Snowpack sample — Snodgrass Mountain, Crested Butte, Colorado (2/4/25, 12:06 PM MST)
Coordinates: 38.923, -106.968
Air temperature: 35 °F
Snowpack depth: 80 cm
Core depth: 30 cm
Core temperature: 35.6 °F
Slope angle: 14°, slope face: 78°
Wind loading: low
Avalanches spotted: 0
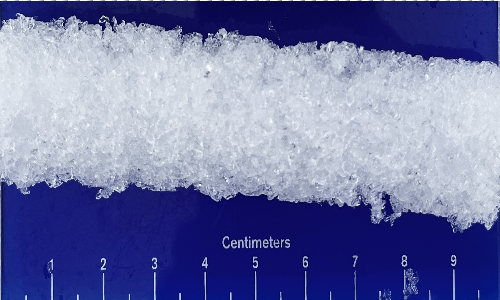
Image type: core
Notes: No avalanches nearby, unusually warm weather for the last month reported by residents, Collected 25 yards from treeline